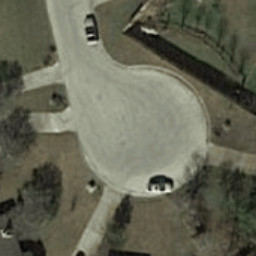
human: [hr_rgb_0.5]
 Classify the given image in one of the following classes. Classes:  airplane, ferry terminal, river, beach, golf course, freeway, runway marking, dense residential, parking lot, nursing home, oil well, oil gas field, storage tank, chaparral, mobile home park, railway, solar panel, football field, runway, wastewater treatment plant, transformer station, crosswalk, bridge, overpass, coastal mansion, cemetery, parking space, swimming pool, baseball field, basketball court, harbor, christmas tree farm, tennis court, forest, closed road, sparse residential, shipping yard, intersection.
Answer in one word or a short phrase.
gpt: closed road